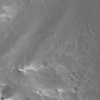
Label: not_dusty